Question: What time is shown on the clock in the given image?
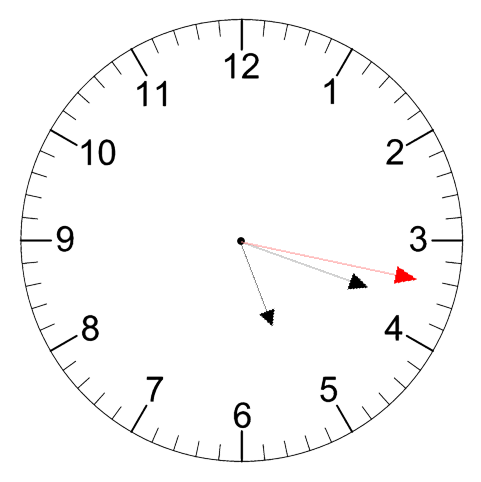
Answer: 05:18:17